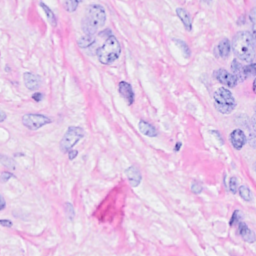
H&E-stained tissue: Breast